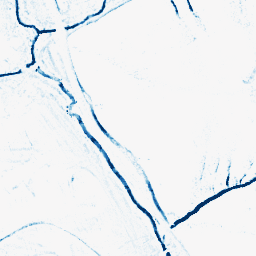
Category: morphological
Decomposition family: morphological_ellipse
Decomposition parameters: operation: closing
width: 5
height: 5
Upsampling method: sinc_blackman
Upsampling parameters: scale: 2
kernel_size: 8
Upsampling scale: 2